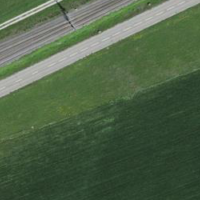
EUNIS habitat code: 52
Species observed at this site:
Milvus milvus